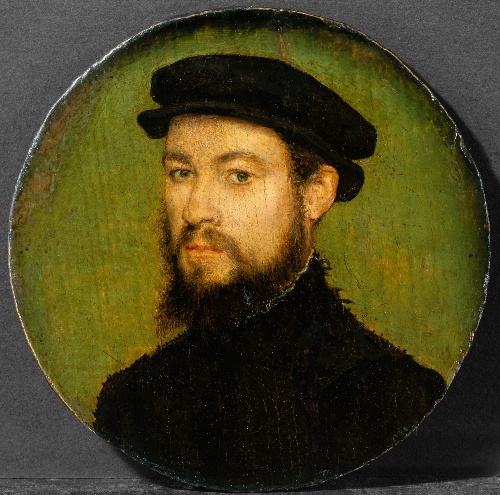
Title: Portrait of a Man
Artist: Corneille de Lyon
Artist bio: Netherlandish, The Hague, active by 1533–died 1575 Lyons
Date: ca. 1545
Object type: Painting
Classification: Paintings
Medium: Oil on wood
Dimensions: Diameter 3 3/4 in. (9.5 cm)
Department: European Paintings
Credit line: The Jack and Belle Linsky Collection, 1982
Accession year: 1982
Repository: Metropolitan Museum of Art, New York, NY
Tags: Men|Portraits